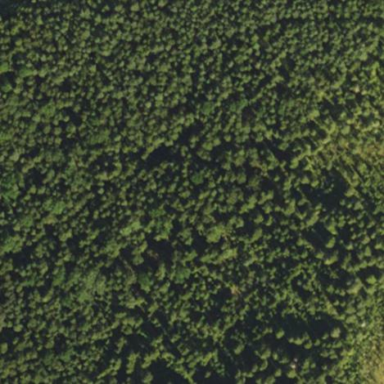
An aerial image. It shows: Forest with needle-leaved trees.